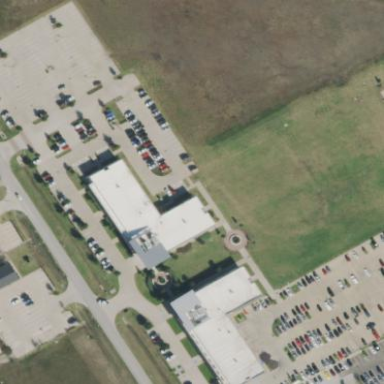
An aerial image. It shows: College building.